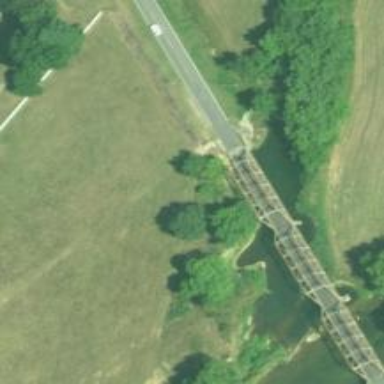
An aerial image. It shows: Secondary road with truss bridge.